Interaction volume radius: 5 \u00c5
Interaction volume height: 10 \u00c5
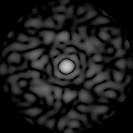
Disorder parameter: 0.8264